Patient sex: F
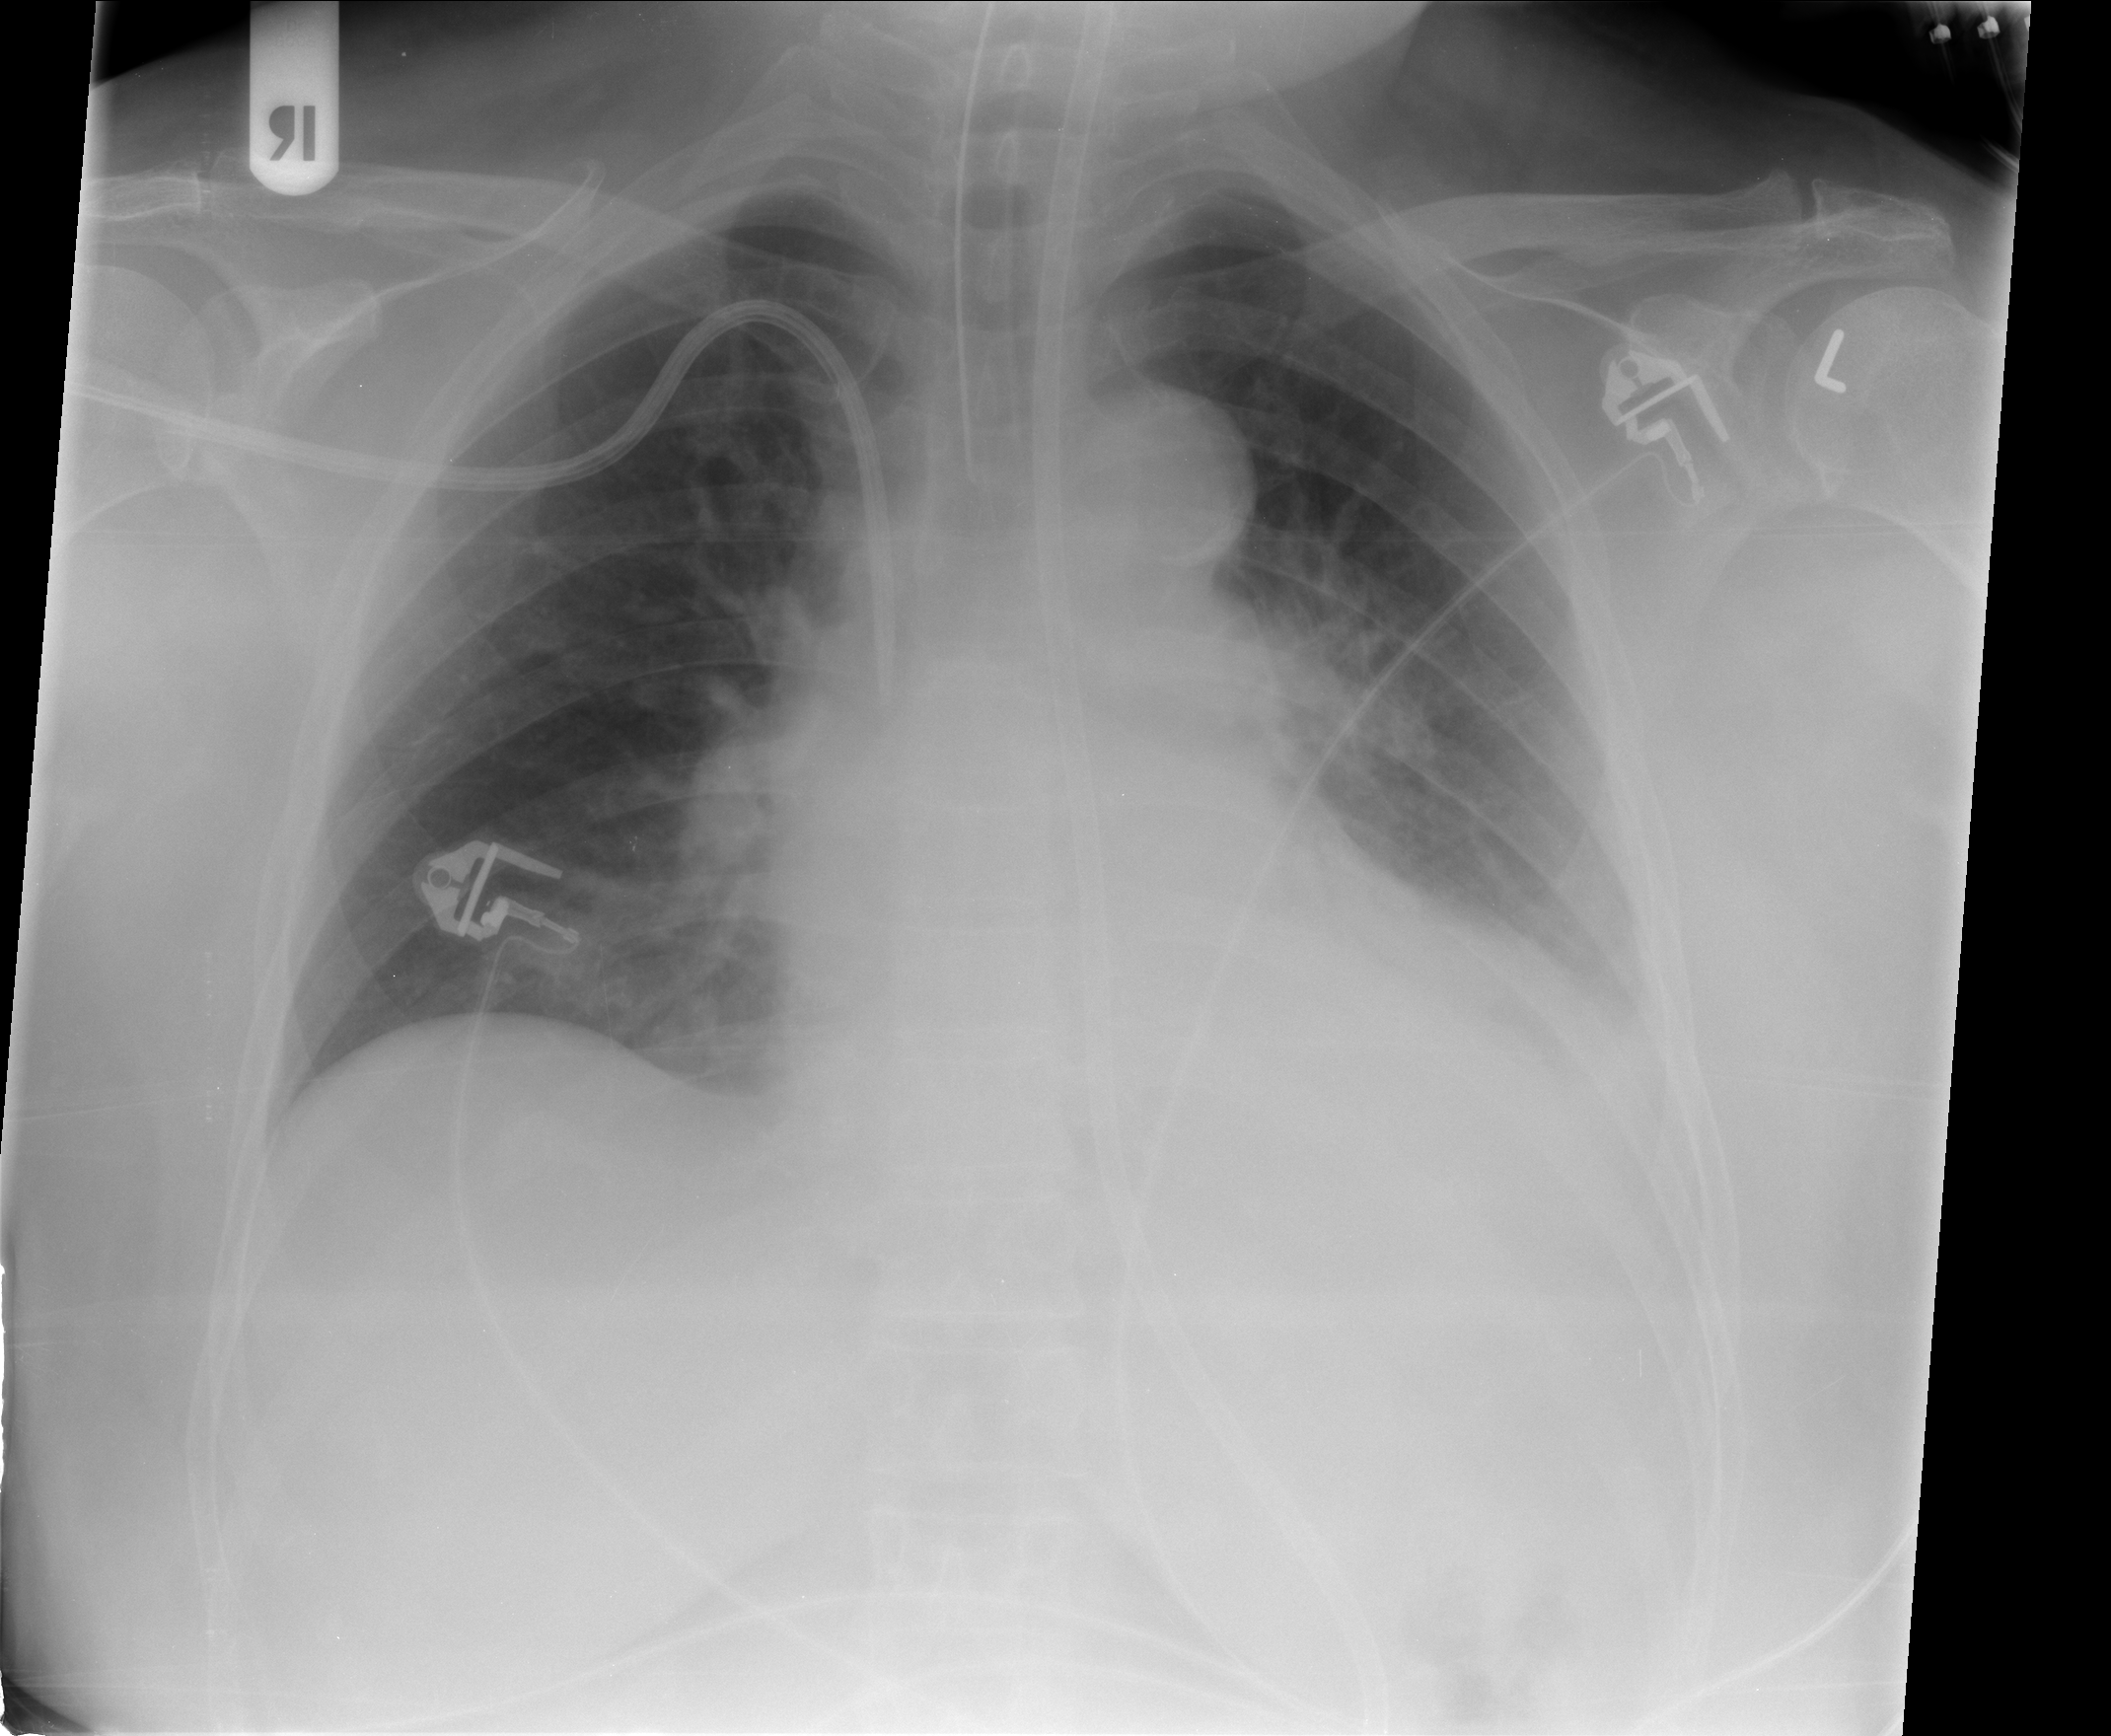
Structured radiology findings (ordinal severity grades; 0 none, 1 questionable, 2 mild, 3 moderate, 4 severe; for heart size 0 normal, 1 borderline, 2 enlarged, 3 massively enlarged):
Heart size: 2
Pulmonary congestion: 2
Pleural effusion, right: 0
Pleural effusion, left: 2
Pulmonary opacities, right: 0
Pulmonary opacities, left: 0
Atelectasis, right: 0
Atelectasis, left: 2